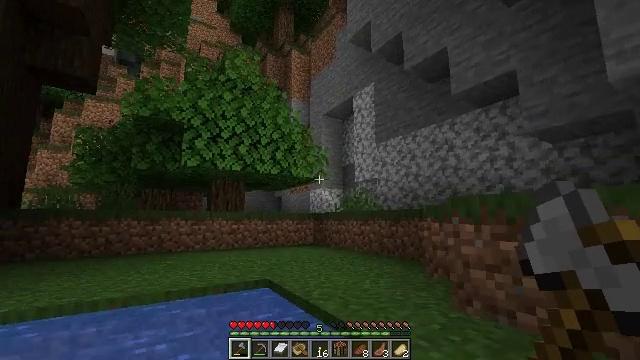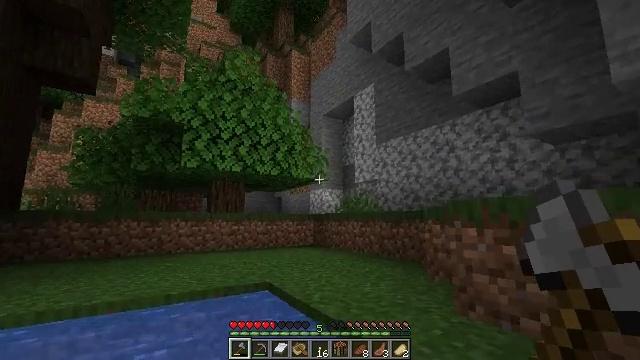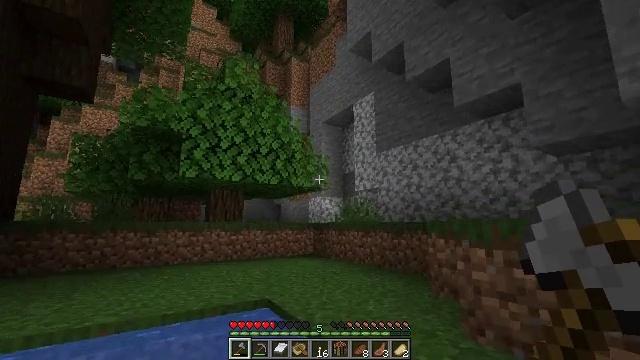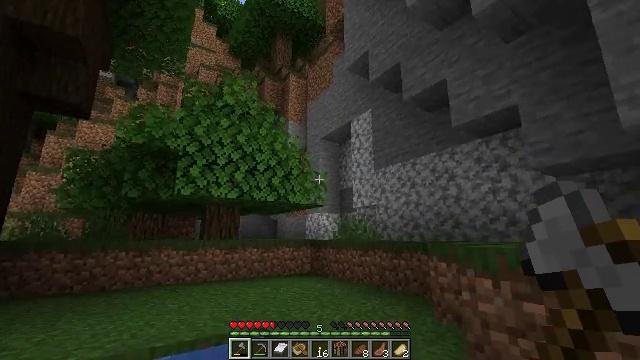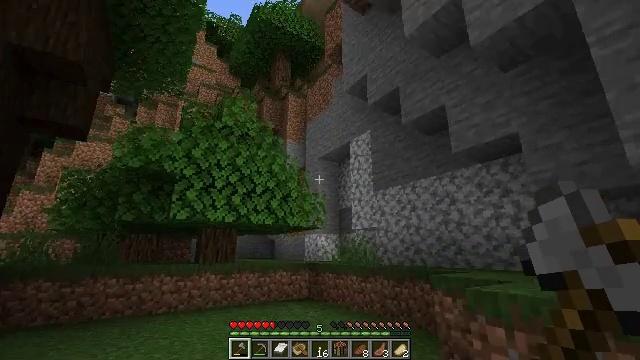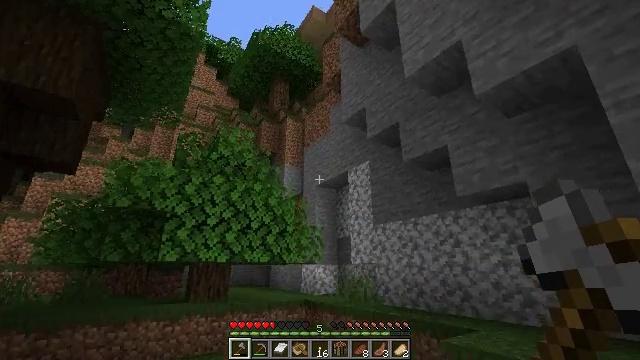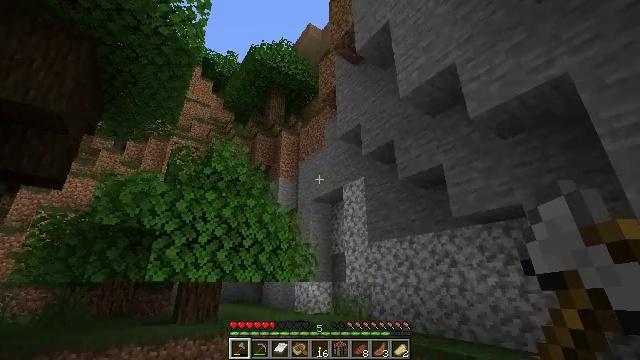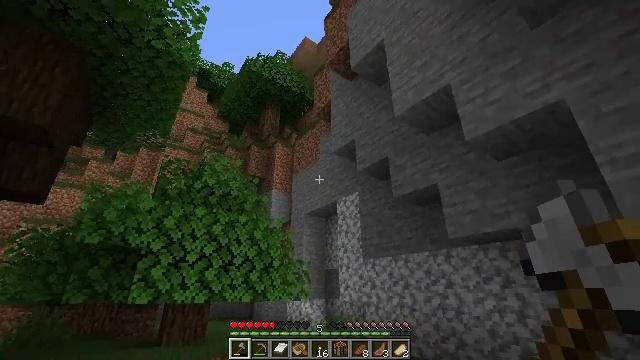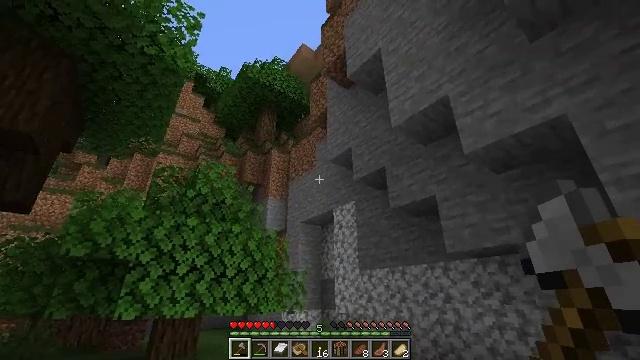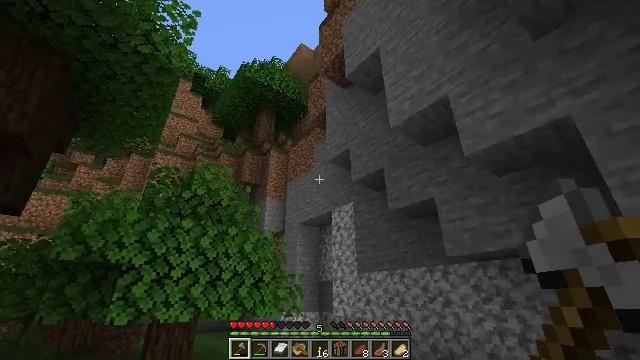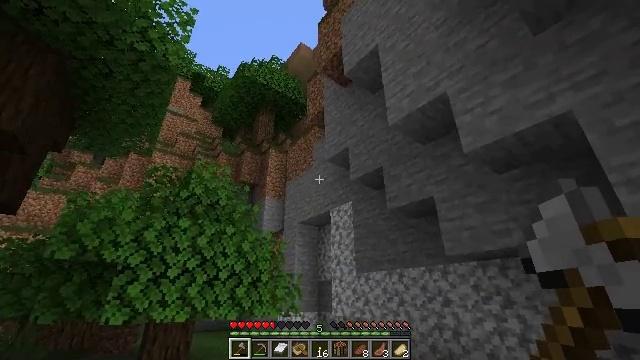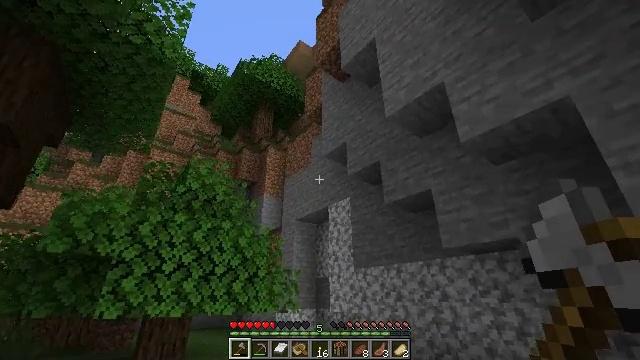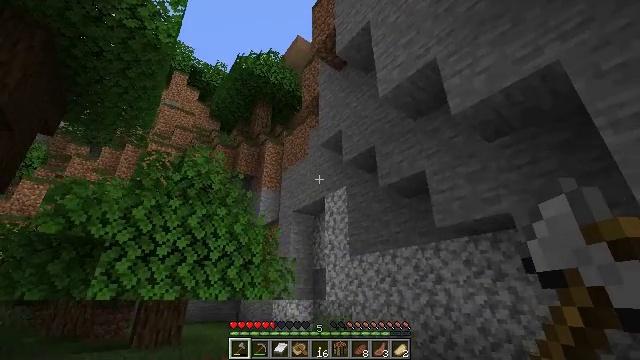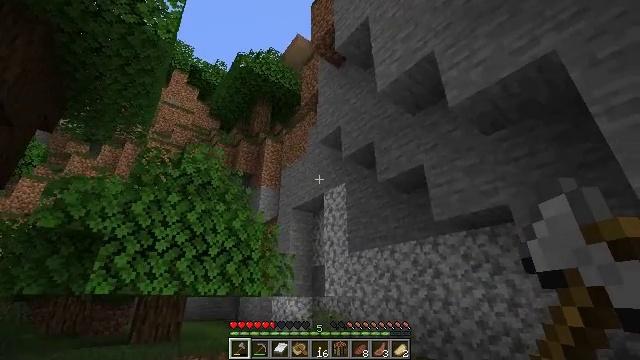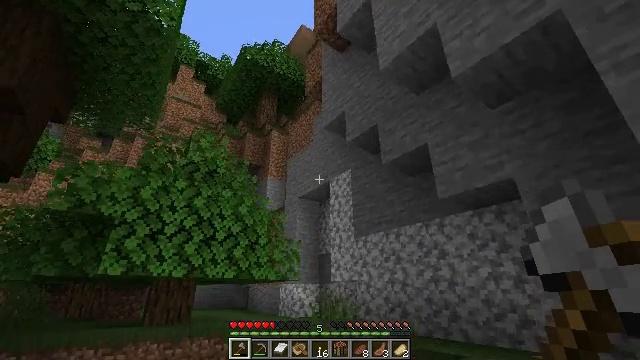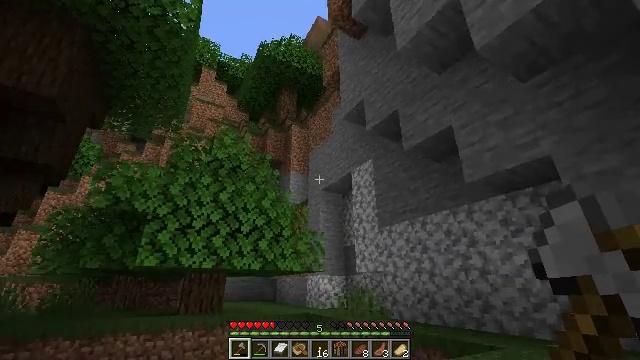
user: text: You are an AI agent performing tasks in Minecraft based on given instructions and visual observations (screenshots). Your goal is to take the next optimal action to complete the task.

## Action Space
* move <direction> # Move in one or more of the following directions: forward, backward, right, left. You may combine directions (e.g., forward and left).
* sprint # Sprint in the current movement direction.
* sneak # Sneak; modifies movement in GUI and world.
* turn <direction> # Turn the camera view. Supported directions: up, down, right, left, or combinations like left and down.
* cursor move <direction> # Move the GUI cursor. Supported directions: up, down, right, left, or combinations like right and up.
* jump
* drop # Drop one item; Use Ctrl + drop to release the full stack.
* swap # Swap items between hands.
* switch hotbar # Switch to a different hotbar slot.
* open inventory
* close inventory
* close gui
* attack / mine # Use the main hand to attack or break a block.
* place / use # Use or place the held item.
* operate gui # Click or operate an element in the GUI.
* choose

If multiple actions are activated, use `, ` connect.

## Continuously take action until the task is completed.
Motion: motion action
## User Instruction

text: Harvest sugar cane from the plant.
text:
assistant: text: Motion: move forward and move right, jump
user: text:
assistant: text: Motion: move forward and move right, turn up, jump
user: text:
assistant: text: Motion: move forward and move right, turn up, jump
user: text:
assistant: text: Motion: move forward and move right, turn up, jump
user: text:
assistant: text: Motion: move forward and move right, turn up, jump
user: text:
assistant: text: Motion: move forward and move right, turn right and up, jump
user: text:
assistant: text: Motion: move forward and move right, turn right and up, jump
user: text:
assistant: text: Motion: move forward and move right, turn up, jump
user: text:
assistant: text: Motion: move forward and move right
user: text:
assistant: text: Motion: move forward and move right
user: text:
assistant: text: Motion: move forward and move right
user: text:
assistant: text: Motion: move forward and move right
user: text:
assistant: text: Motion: move forward and move right
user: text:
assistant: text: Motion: move forward and move right, turn left and down
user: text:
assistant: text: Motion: move forward and move right, turn left and down
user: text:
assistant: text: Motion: move forward, turn left
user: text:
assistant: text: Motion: move forward
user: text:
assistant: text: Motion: move forward, turn left
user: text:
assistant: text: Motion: move forward, turn left
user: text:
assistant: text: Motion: move forward, sprint, turn left and down
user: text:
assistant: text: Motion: move forward, sprint, turn left and down
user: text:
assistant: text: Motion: move forward, sprint, turn left
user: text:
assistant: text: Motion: move forward, sprint
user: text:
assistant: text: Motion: move forward, sprint, turn left
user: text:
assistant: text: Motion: move forward, sprint, turn left
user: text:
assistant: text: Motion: move forward, sprint
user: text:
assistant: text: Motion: move forward, sprint
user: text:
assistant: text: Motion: move forward
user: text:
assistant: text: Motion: move forward, jump
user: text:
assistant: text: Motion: move forward, jump